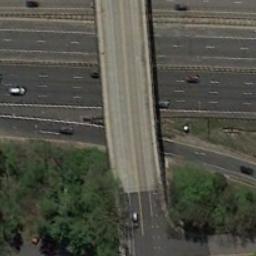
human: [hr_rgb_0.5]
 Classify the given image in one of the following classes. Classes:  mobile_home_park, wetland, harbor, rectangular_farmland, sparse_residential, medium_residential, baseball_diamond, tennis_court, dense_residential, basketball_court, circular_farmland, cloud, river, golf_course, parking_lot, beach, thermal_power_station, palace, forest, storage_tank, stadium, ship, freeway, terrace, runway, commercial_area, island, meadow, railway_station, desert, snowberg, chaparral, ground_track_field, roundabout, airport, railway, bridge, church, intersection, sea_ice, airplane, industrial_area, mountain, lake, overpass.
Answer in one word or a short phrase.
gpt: overpass